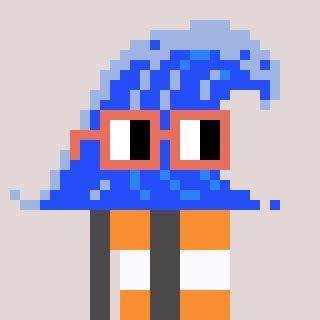
a pixel art character with square orange glasses, a wave-shaped head and a grayscale-colored body on a warm background